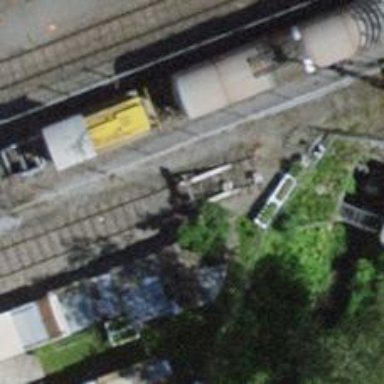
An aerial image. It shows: Railway buffer stop.